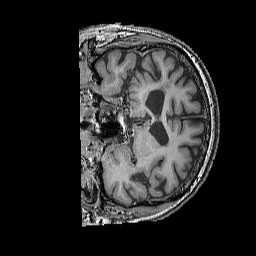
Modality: T1w
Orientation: coronal
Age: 70
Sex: male
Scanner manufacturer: siemens
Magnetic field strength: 3 T
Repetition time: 2.25 s
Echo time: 0.00411 s